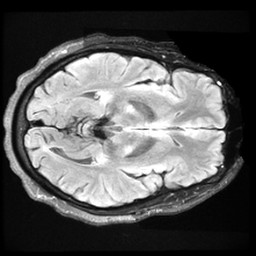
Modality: FLAIR
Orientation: axial
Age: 37
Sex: male
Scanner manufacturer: ge
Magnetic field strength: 3 T
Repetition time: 11 s
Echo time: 0.1497 s